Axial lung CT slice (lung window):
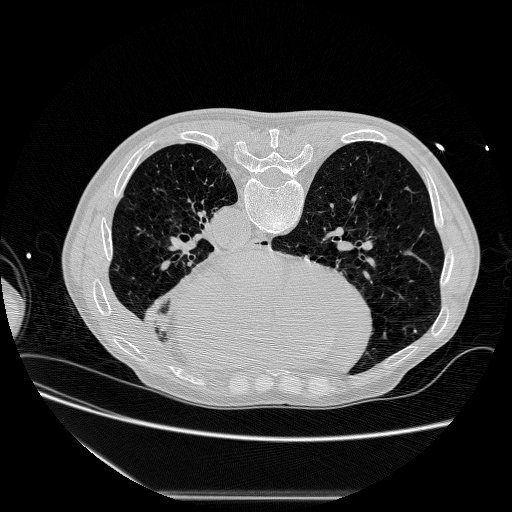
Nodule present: no